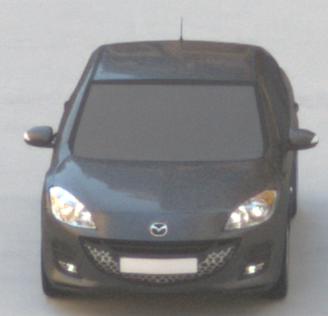
Make: Mazda
Model: 3 1.6
Detailed model: 3 (BL)
Model produced from: 2009/05
Model produced until: 2010/12
Doors: 5
Color: gray
Road condition: dry road
Daytime: morning or afternoon
Contrast: low contrast